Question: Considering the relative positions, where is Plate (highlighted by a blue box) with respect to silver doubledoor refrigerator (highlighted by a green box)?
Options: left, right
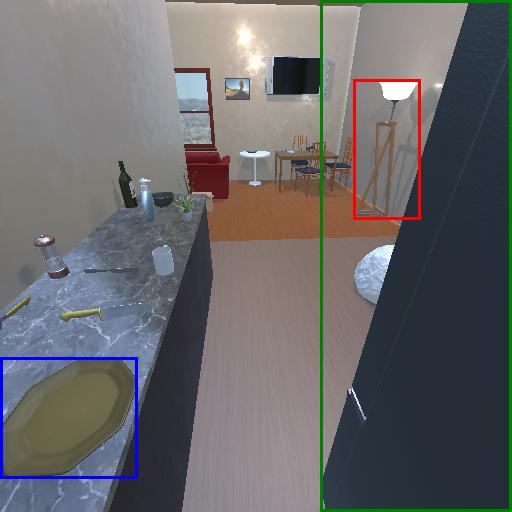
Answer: left